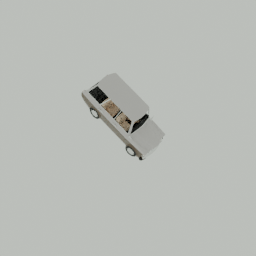
Label: mechanical